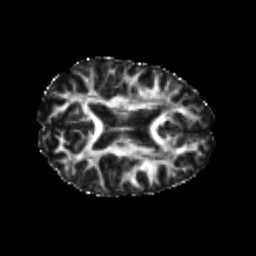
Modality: FA
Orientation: axial
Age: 25
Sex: female
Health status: healthy
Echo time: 0.074 s